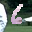
Label: 6